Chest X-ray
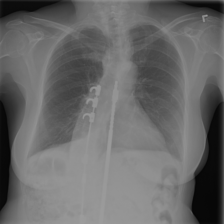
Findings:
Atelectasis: negative
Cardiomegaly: negative
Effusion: negative
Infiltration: negative
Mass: negative
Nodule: negative
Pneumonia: negative
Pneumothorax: negative
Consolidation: negative
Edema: negative
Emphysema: negative
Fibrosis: negative
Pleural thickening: negative
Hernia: negative